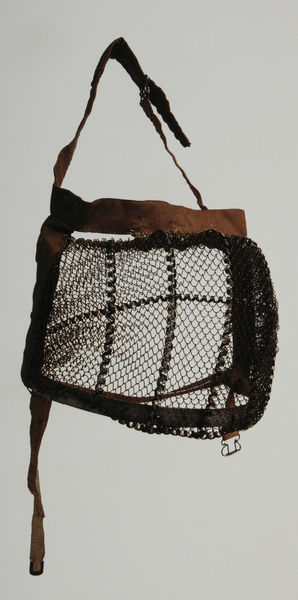
Titel: Turnüre
Standort: Kyoto (Japan)
Institution: Kyoto Costume Institute
Schlagwörter: weiß, braun, frau, grau, schwarz, dame, mode, kappe, band, barock, kleidung, silber, gitter, schnur, stoff, perlen, henkel, modern, rand, riemen, korb, metall, transparent, foto, fotografie, photographie, schnalle, halterung, hängen, maske, accessoire, tasche, schmetterling, rüstung, photo, farbfoto, leder, durchsichtig, gurt, rucksack, verschluß, gewebe, netz, draht, umhängetasche, schutz, schnallen, turnüre, nraun, maschen, kyoto, umhängen, japa, korp